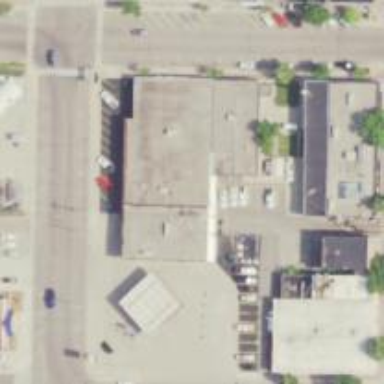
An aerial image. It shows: Convenience shop.